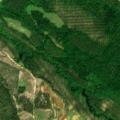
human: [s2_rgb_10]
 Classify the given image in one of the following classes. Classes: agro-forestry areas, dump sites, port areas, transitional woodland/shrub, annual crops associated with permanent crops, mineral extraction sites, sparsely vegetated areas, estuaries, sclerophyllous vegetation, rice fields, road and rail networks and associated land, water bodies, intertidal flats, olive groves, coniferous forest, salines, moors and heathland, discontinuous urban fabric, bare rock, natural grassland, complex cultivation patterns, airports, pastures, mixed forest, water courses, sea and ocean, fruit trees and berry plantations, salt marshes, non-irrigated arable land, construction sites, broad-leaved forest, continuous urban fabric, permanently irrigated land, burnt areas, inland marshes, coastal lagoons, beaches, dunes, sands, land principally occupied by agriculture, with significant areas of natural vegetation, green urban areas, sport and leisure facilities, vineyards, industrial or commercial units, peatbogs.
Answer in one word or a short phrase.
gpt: coniferous forest, mixed forest, transitional woodland/shrub